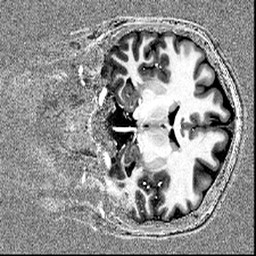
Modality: T1w
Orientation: coronal
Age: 23
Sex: female